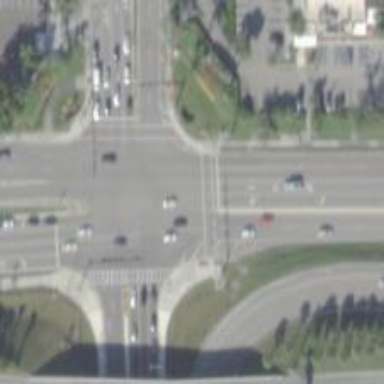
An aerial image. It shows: Crossing on the road with line markings.